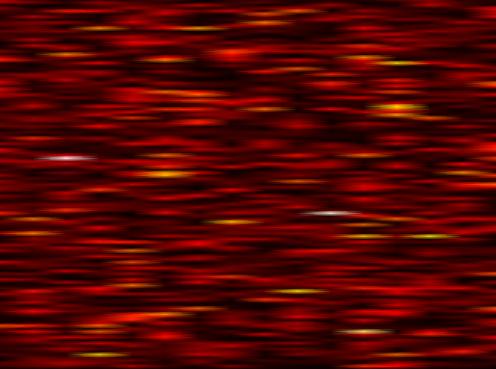
Label: FBMC